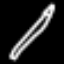
Label: pencil